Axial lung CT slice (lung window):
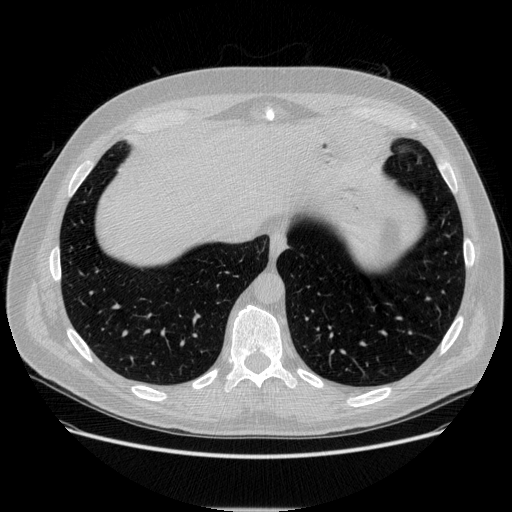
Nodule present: no